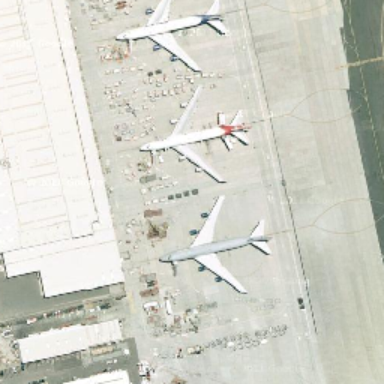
Three white planes stopped side by side beside the white building with many boxes in the middle .